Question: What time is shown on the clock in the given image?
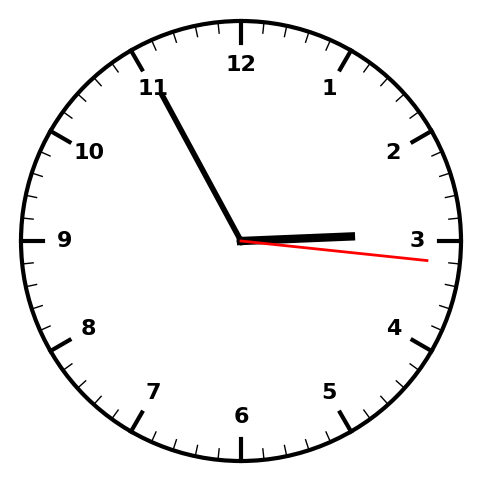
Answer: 02:55:16